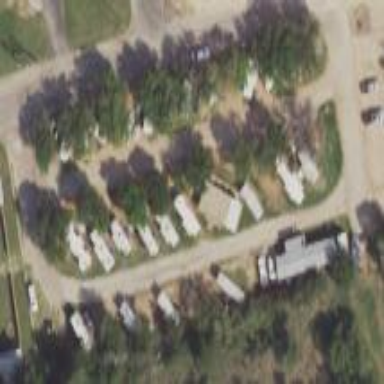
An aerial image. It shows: Caravan site for tourism.